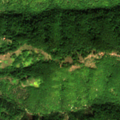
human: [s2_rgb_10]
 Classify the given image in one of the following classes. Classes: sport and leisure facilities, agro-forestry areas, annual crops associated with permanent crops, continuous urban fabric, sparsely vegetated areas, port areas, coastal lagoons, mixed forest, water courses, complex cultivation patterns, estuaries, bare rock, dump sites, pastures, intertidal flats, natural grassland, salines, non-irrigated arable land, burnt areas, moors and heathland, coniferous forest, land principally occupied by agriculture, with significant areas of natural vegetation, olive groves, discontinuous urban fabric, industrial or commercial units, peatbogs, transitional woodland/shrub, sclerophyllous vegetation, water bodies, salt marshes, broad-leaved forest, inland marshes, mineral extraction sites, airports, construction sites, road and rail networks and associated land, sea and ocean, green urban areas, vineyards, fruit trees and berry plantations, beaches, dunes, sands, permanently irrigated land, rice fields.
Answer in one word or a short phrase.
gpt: broad-leaved forest